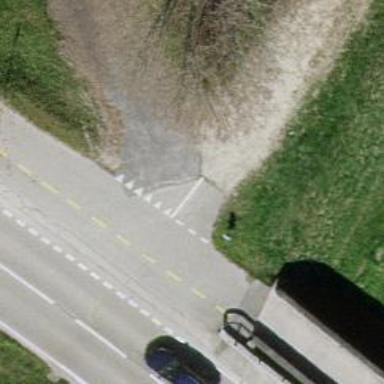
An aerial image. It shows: Paved path.